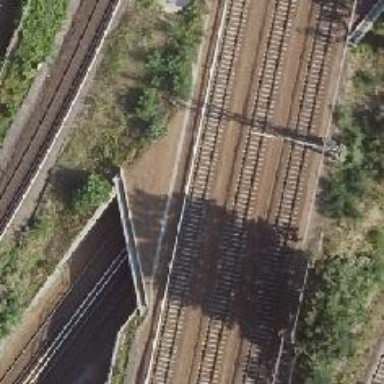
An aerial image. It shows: Light rail electrified railway with power from the bottom.